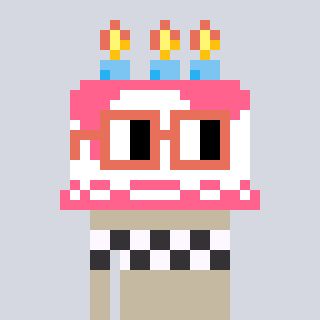
a pixel art character with square orange glasses, a cake-shaped head and a bege-colored body on a cool background